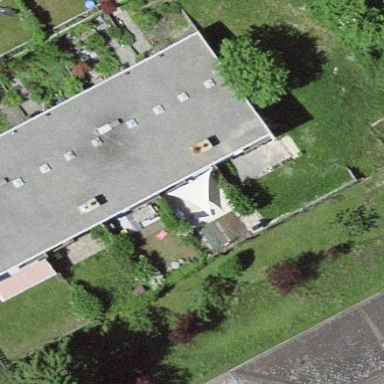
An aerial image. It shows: Residential building.